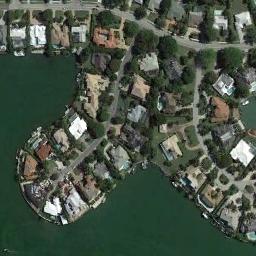
Label: residential